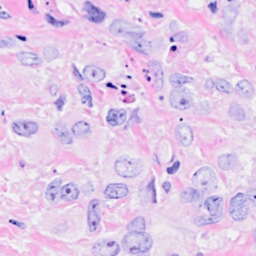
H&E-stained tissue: Breast